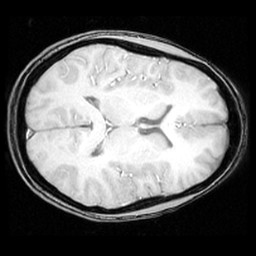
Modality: inplaneT1
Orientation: axial
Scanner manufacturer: ge
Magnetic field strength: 3 T
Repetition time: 0.25 s
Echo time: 0.0036 s